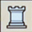
Piece: wR